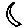
Label: moon